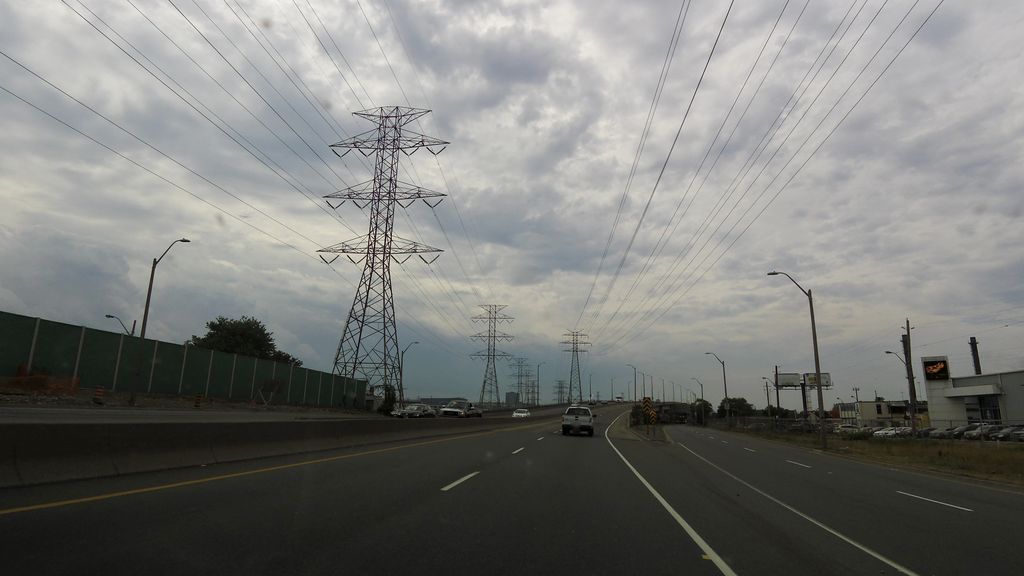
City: hamilton